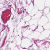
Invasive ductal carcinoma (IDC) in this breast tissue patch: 0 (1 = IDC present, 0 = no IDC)